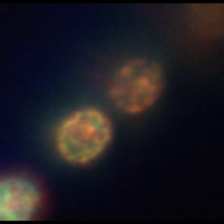
Taxon: Thalassiosira
Group: Diatoms